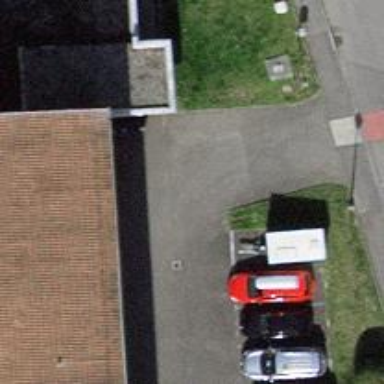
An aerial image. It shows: Road serving as parking aisle.